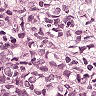
Metastatic tissue present: yes